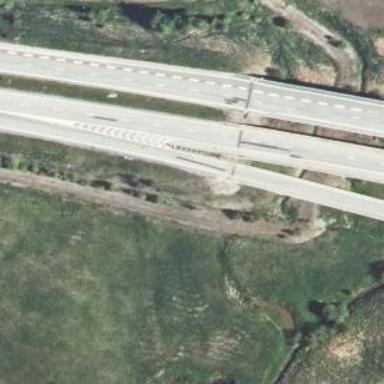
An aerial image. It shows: View of motorway.